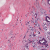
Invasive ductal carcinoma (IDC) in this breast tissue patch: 1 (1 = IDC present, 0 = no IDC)